Interaction volume radius: 10 \u00c5
Interaction volume height: 15 \u00c5
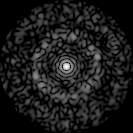
Disorder parameter: 0.8359